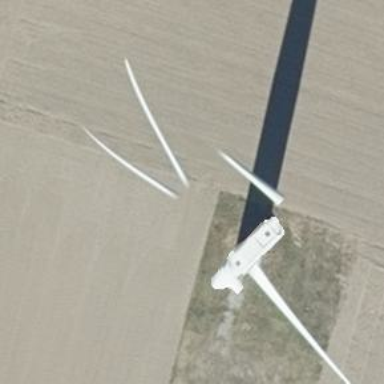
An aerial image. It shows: Wind generator of the horizontal axis type made by Vestas.